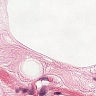
Metastatic tissue present: no